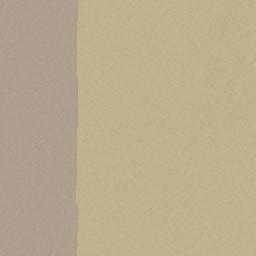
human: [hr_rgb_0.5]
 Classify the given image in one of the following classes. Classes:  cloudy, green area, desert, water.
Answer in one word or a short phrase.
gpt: desert